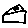
Label: house